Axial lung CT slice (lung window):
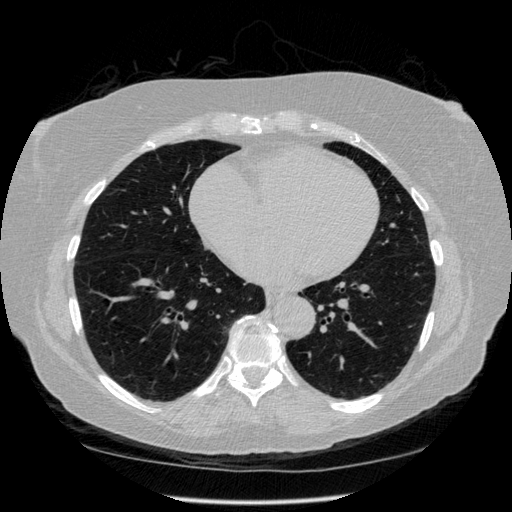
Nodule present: no